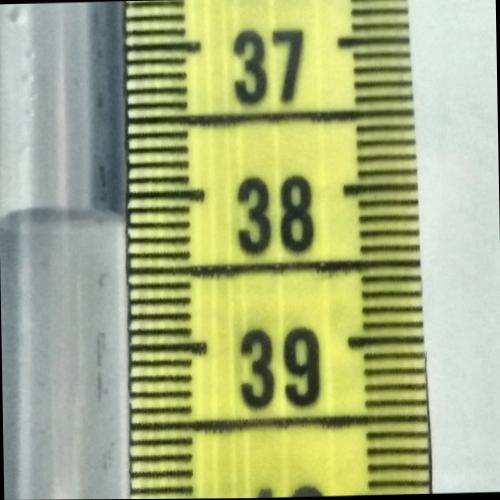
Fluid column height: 38.1 cm